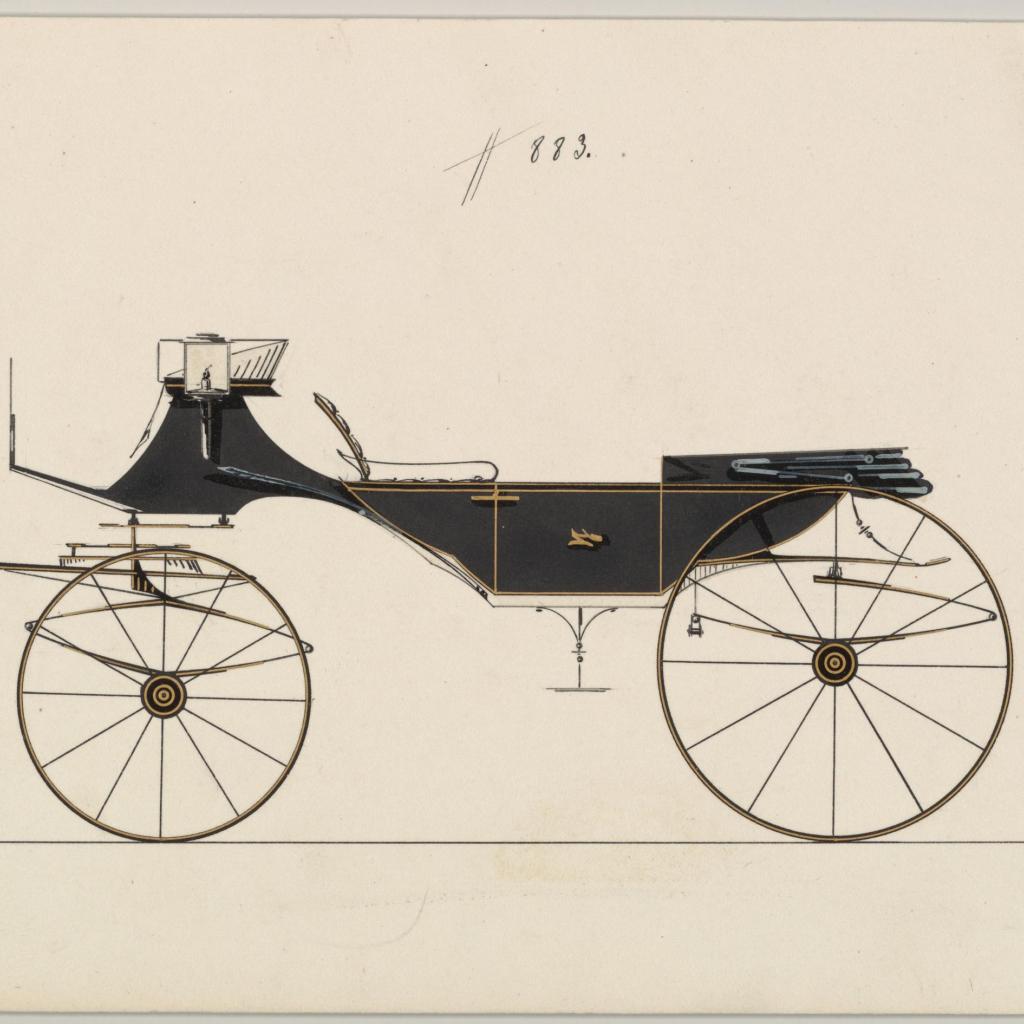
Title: Design for Vis-à-vis, no. 883
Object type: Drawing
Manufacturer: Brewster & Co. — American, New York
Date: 1850–70
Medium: Graphite, pen and black ink, watercolor and gouache with gum arabic
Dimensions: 5 9/16 x 8 3/4 in. (14.1 x 22.2 cm)
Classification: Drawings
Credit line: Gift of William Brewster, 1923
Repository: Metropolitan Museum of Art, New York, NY